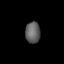
Tissue: lung
Cell type: Others
Senescence score: 0.2069
Nuclear area (px): 311
Mean DAPI intensity: 96.225